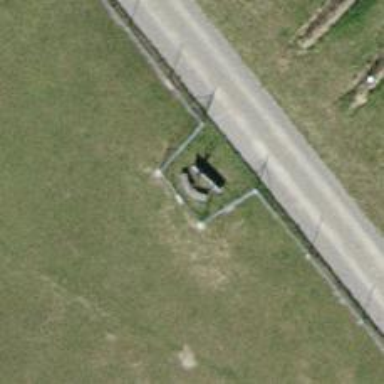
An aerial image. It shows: Brown bench in the vicinity.